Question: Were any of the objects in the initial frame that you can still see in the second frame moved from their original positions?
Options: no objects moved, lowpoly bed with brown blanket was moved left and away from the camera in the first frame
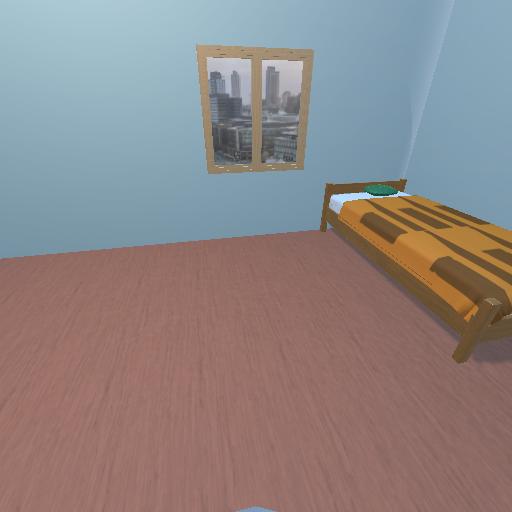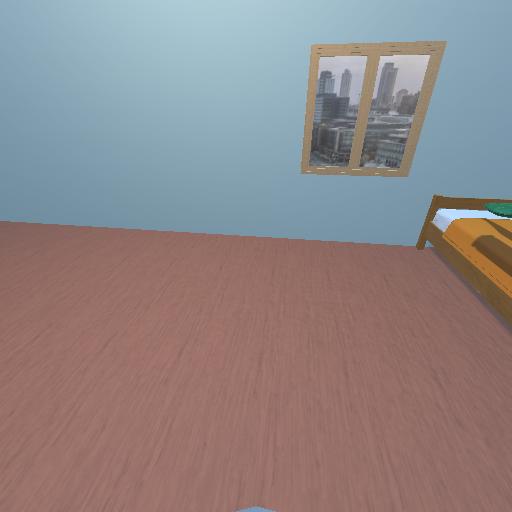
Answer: no objects moved